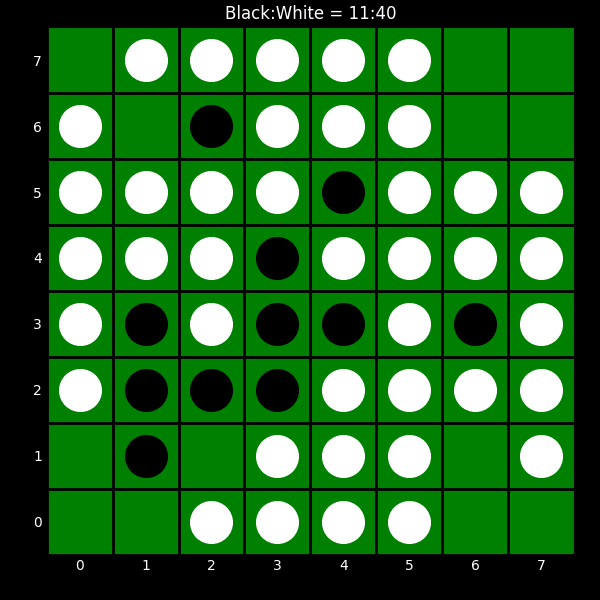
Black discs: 11
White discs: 40